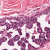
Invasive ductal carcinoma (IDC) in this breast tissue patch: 0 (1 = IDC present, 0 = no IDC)